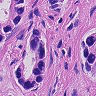
Metastatic tissue present: yes